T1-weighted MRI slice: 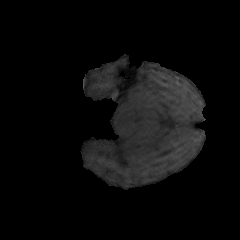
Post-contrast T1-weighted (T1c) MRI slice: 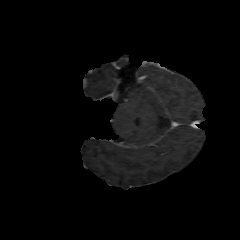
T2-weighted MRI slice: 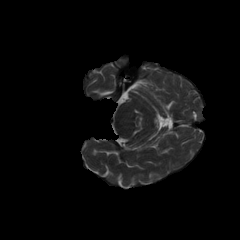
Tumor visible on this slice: no